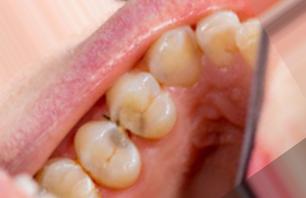
Condition: Caries